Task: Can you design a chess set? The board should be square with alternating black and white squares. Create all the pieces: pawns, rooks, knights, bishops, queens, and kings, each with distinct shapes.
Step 2183:
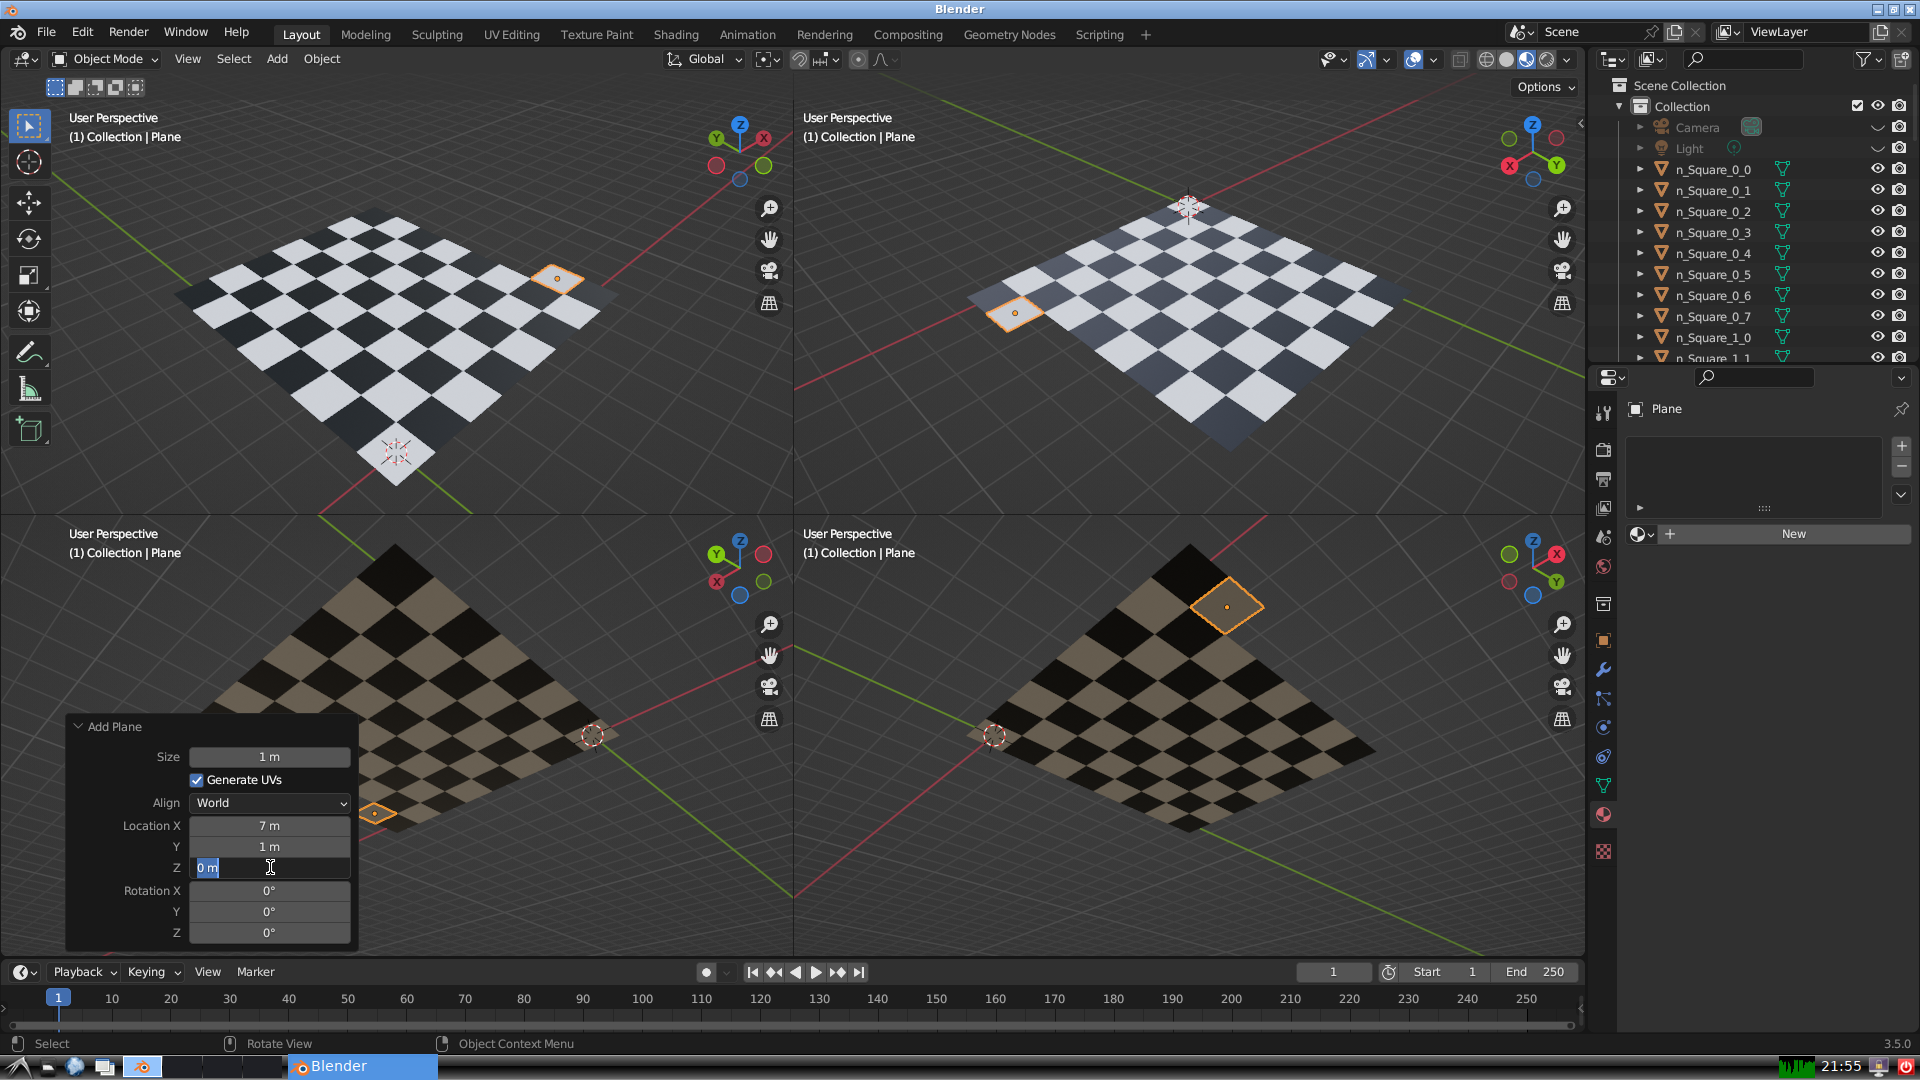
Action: input_text: 0.0